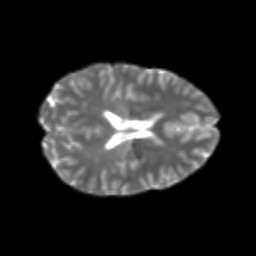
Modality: T2w
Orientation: axial
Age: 22
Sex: female
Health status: healthy
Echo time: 0.074 s